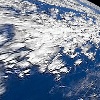
Label: cloud